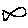
Label: fish